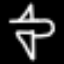
Label: airplane